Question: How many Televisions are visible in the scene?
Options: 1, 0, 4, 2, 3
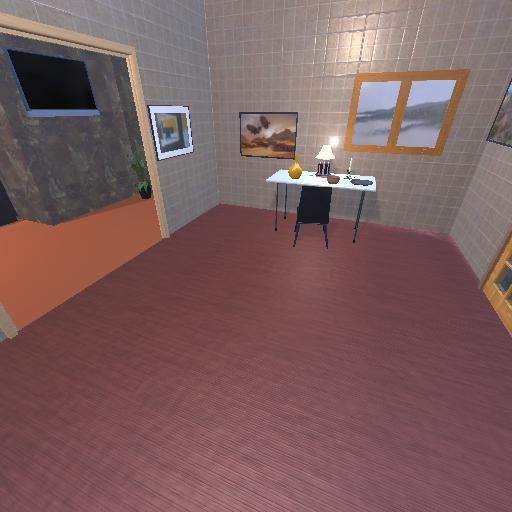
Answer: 1